Question: My question is do we have to import designgridlayout package or something to the program for using the DesignGridLayout? or is the error due to some other thing?
If yes where can i get the package, and where do i install it(which directory). I am currently using jdk 1.7 and i use notepad for my programs. I am a beginner. Please help. My Code looks like this.
'''
Register.addActionListener(new ActionListener()
{
public void actionPerformed(ActionEvent ae)
{
JIF1.setVisible(true);
}
});
JIF1 = new JInternalFrame("Register",true,true, true, true);
JIF1.setBounds(25, 25, 400, 300);
C1 = JIF1.getContentPane();
DesignGridLayout layout = new DesignGridLayout();
C1.setLayout(layout);
layout.row().grid(i1l1).add(i1t1);
'''
The error I am getting is error:
'''
cannot find symbol
DesignGridLayout = new DesignGridLayout();
Symbol: Class: DesignGridLayout
location: class a
'''
Image of new error

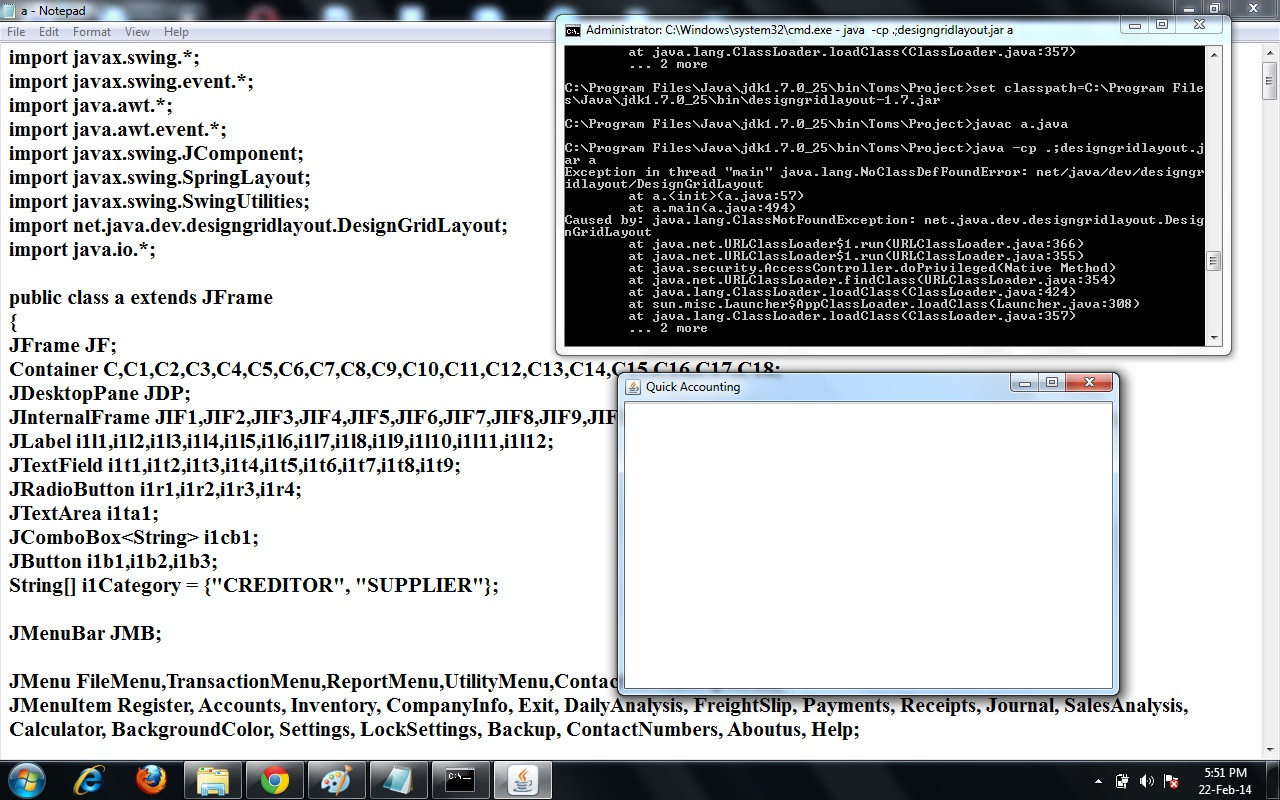
Answer: 'DesignGridLayout' is a non-standard layout manager. Provided you have the <URL> on your classpath you can add
'''
import net.java.dev.designgridlayout.DesignGridLayout;
'''
The location of the jar file doesn't matter as long as you specify the it's location at compile & runtime
However using an <URL> will make specifying the classpath for the JAR file a lot easier.